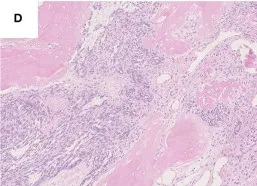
(D) Histopathological features: Eosin-haematoxylin dye. Well-defined nests composed of short fascicles of bland looking spindle cells surrounded by desmoplastic stroma and areas of ossification, neocholangioli inside desmoplastic stroma are visible.
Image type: pathology (h&e)